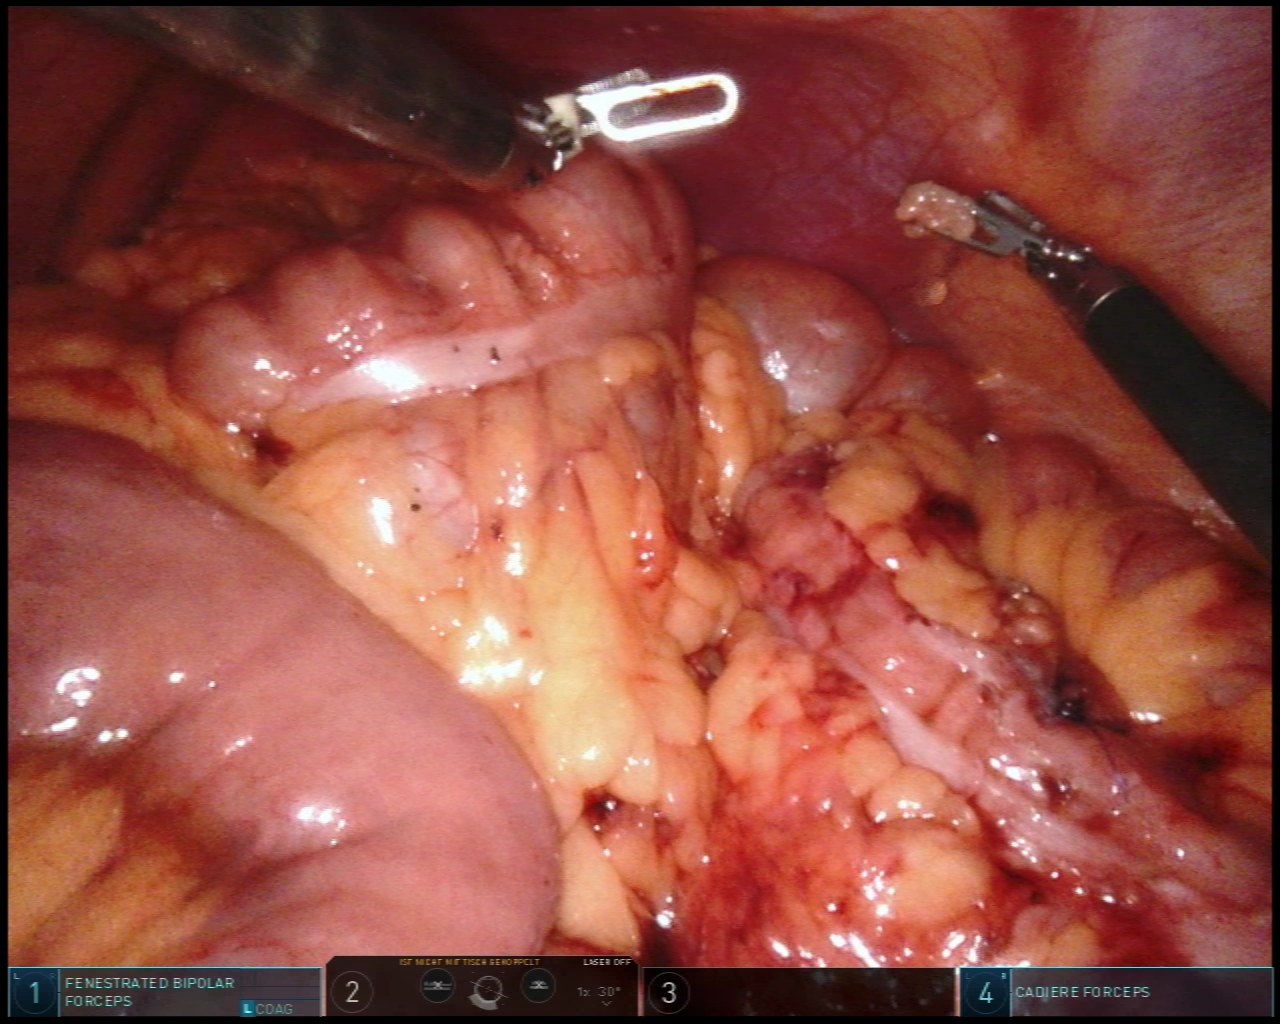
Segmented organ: colon
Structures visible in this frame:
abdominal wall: yes
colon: yes
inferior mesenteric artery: no
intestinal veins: no
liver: no
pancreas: no
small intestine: yes
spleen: no
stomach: no
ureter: no
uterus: no
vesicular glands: no